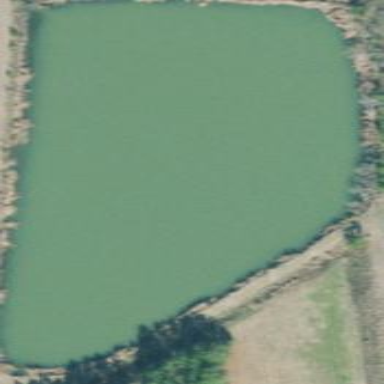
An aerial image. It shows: Lake with natural water.